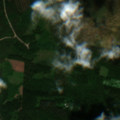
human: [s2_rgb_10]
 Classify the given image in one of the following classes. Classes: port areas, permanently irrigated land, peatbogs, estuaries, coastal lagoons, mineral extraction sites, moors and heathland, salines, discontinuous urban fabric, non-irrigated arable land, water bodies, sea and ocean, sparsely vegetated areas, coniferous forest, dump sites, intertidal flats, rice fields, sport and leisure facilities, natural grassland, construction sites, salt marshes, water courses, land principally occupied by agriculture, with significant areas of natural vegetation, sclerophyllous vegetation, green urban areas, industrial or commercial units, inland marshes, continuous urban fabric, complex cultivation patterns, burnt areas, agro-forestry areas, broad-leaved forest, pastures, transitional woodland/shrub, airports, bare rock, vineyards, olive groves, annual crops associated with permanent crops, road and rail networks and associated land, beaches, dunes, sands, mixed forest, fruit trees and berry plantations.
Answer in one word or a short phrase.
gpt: coniferous forest, mixed forest, transitional woodland/shrub